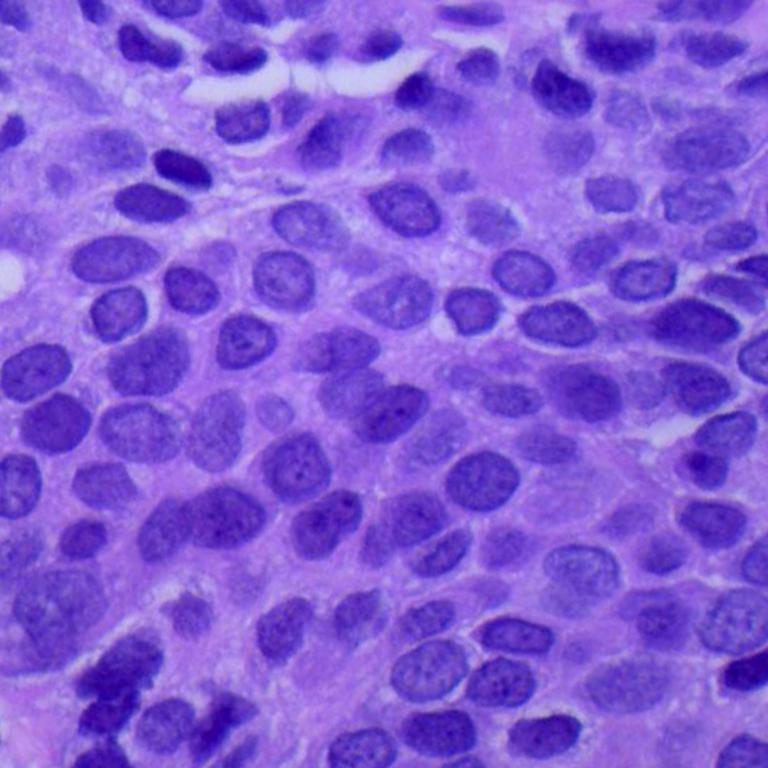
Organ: lung
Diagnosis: squamous carcinomas